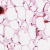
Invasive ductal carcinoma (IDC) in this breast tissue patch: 0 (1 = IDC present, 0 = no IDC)